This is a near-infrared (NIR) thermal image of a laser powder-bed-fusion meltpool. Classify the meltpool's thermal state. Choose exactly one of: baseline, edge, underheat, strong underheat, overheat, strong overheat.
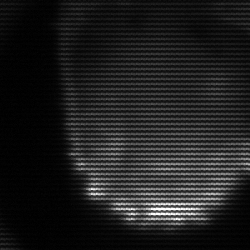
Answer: edge